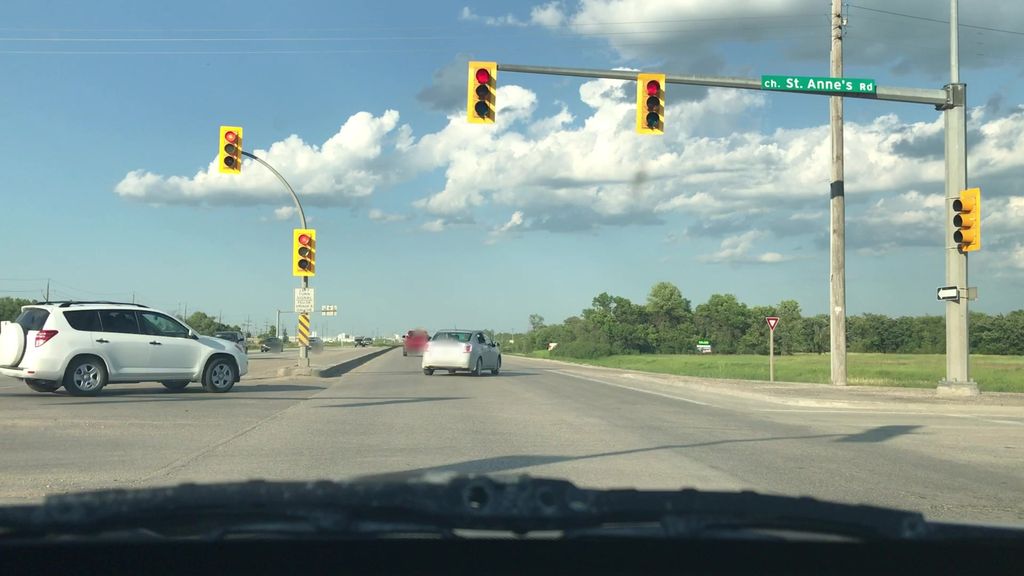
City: winnipeg